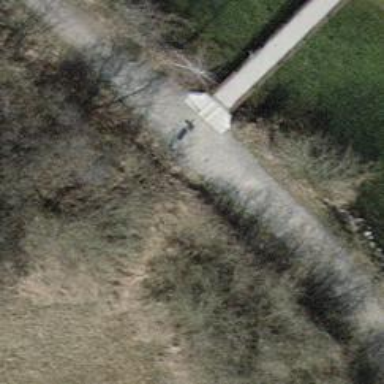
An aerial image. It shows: Set of concrete steps.